Question: I have an app with a few pictures. If the user clicks on one of them, I want him to be able to zoom, pan, scale and so on. I don't need something like Three20. First of all, I'm loading the images from file inside the app, second I don't need the "library" feature (that displays all the images in a grid > like the Photos.app). So I only need the part in the picture...

How can I do that? Is there any "sample class" or tutorial?
Thanks a lot in advance!
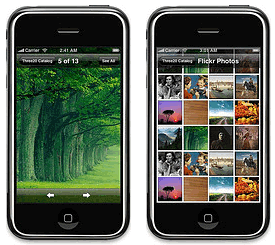
Answer: The UIScrollView supports not only scrolling, but also zooming in and out, in fact, it's the super class of things like webViews and tableViews.
It's a matter of fitting an UIImageView inside an <URL>.